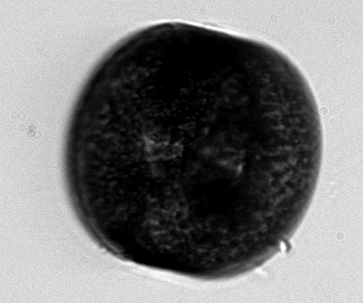
Label: Coscinodiscus